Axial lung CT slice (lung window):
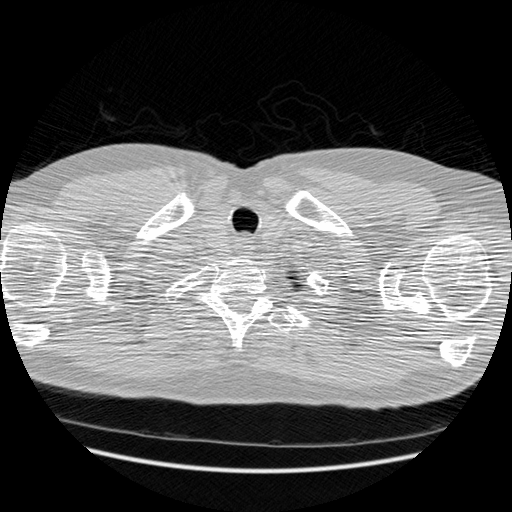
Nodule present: no